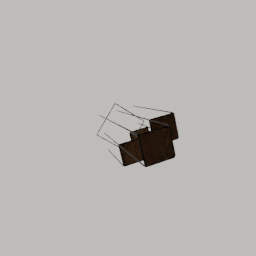
Label: furniture